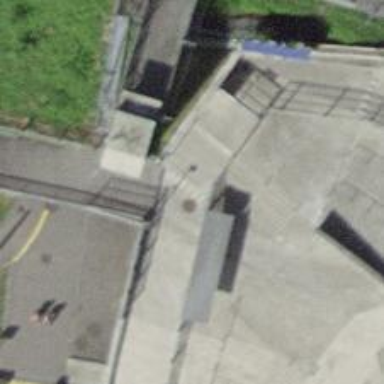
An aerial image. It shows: Concrete bridge with steps.